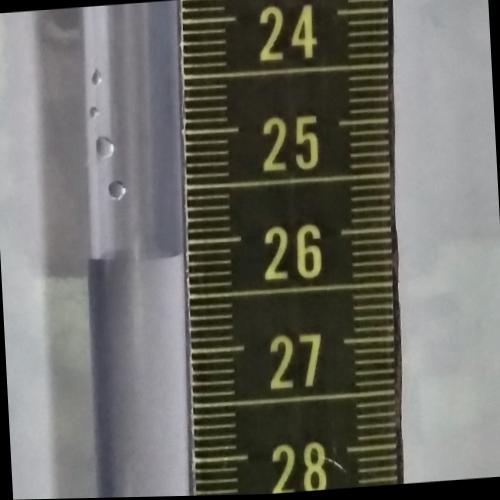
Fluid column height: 26.1 cm